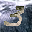
Label: 3